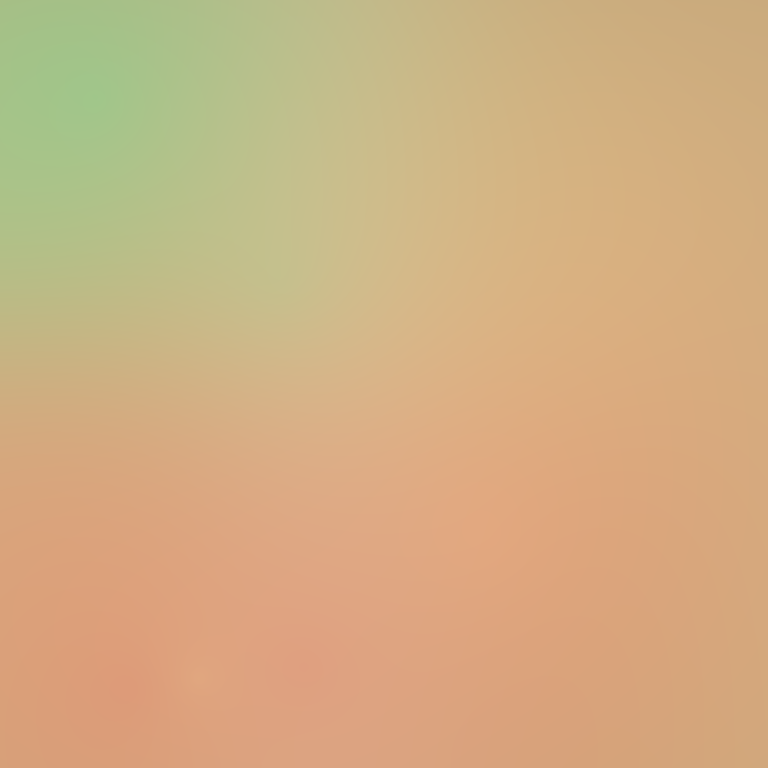
Abstract light effect, smooth gradient from soft green to warm peach, calm atmosphere, diffuse light, no room, no furniture, no objects.